Question: My problem is explained in the attached picture (link).

I have tried following codes without result:
'''
df[paste0("combined_", df_of_column_names)] <- lapply(df, ave, na.rm =TRUE, df[["index Z"]])
'''
which does not return an average value where there are NAs present
'''
df[paste0("combined_", df_of_column_names)] <- lapply(df, ave(FUN=function(x) mean(x, na.rm=T)), df[["index Z"]])
'''
which gives the error:
> Error in FUN(x) : argument "x" is missing, with no default
Can somebody help me with this? Many thanks!
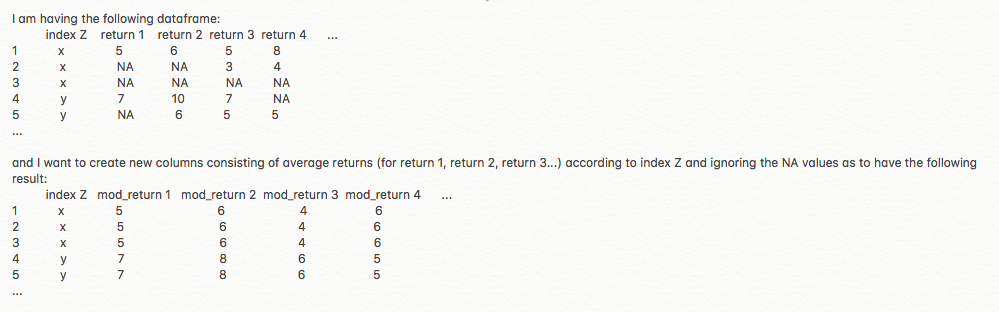
Answer: Using base R I was able to get this to work on a simple case similar to yours.
'''
attach(warpbreaks)
wool[5] <- NA
df <- data.frame(wool = wool, break = breaks)
df <- cbind(df, df$wool)
df
wool breaks breaks.1
1 A 26 26
2 A 30 30
3 A 54 54
4 A 25 25
5 A NA NA
6 A 52 52
...
lapply(df[,-1], function(x) ave(x, df[,1], FUN = function(x) mean(x, na.rm=TRUE)))
$breaks
[1] 29.53846 29.53846 29.53846 29.53846 29.53846 29.53846 29.53846 29.53846
[9] 29.53846 29.53846 29.53846 29.53846 29.53846 29.53846 29.53846 29.53846
[17] 29.53846 29.53846 29.53846 29.53846 29.53846 29.53846 29.53846 29.53846
[25] 29.53846 29.53846 29.53846 25.25926 25.25926 25.25926 25.25926 25.25926
[33] 25.25926 25.25926 25.25926 25.25926 25.25926 25.25926 25.25926 25.25926
[41] 25.25926 25.25926 25.25926 25.25926 25.25926 25.25926 25.25926 25.25926
[49] 25.25926 25.25926 25.25926 25.25926 25.25926 25.25926
$breaks.1
[1] 29.53846 29.53846 29.53846 29.53846 29.53846 29.53846 29.53846 29.53846
[9] 29.53846 29.53846 29.53846 29.53846 29.53846 29.53846 29.53846 29.53846
[17] 29.53846 29.53846 29.53846 29.53846 29.53846 29.53846 29.53846 29.53846
[25] 29.53846 29.53846 29.53846 25.25926 25.25926 25.25926 25.25926 25.25926
[33] 25.25926 25.25926 25.25926 25.25926 25.25926 25.25926 25.25926 25.25926
[41] 25.25926 25.25926 25.25926 25.25926 25.25926 25.25926 25.25926 25.25926
[49] 25.25926 25.25926 25.25926 25.25926 25.25926 25.25926
'''